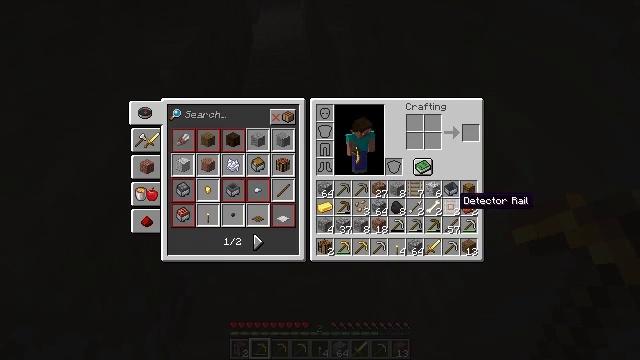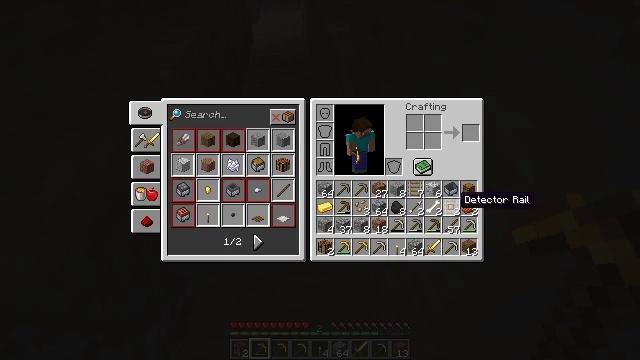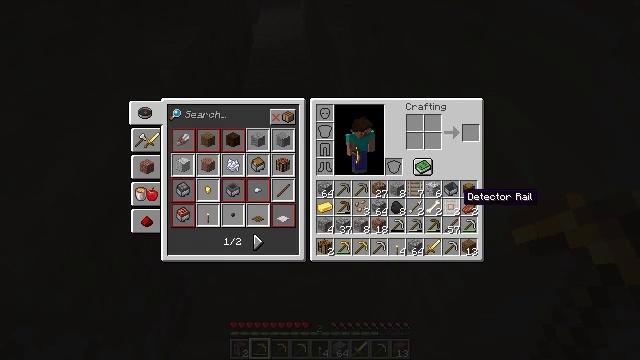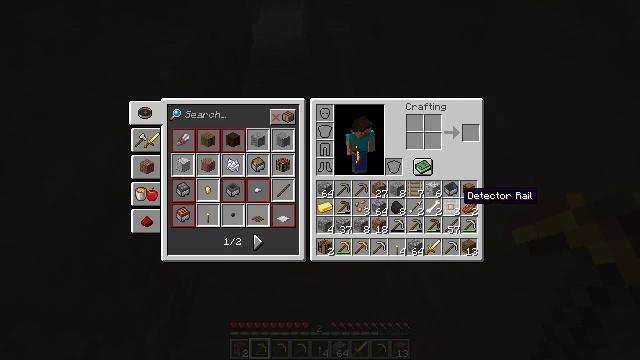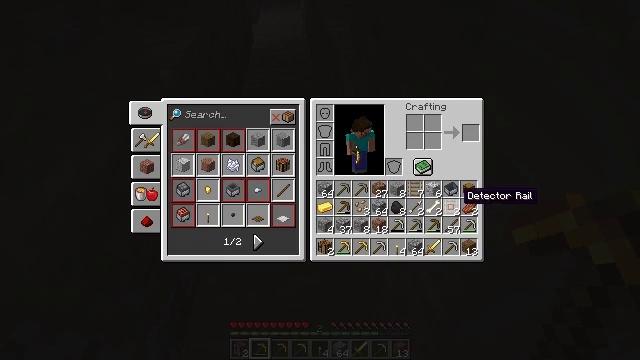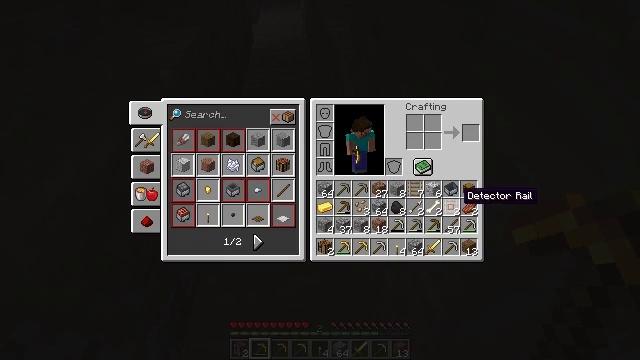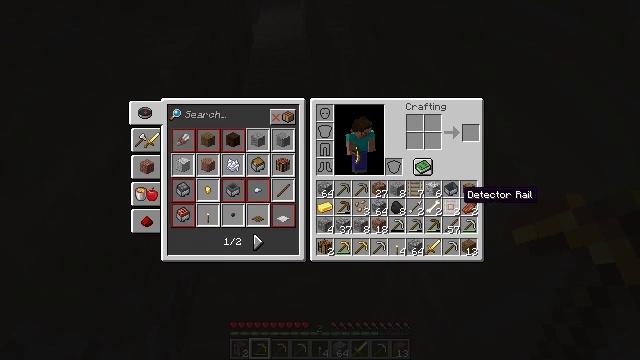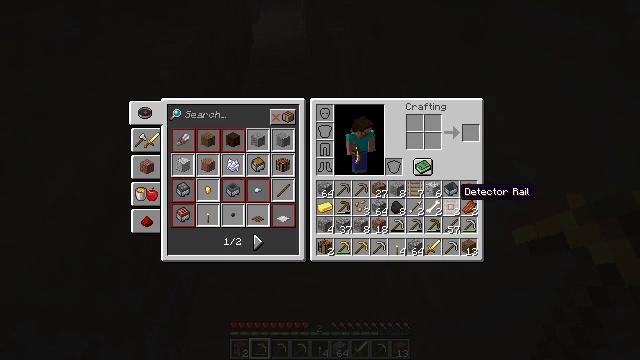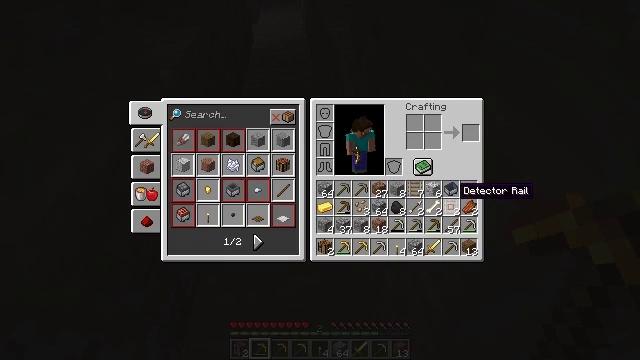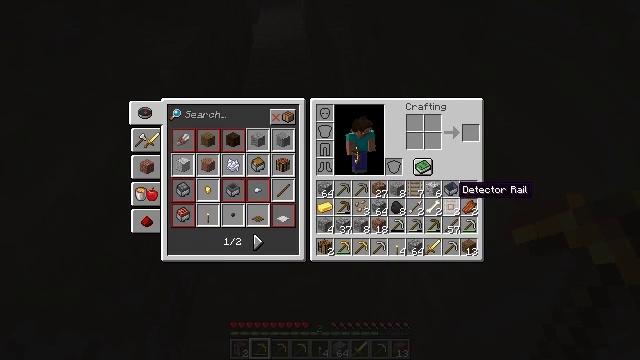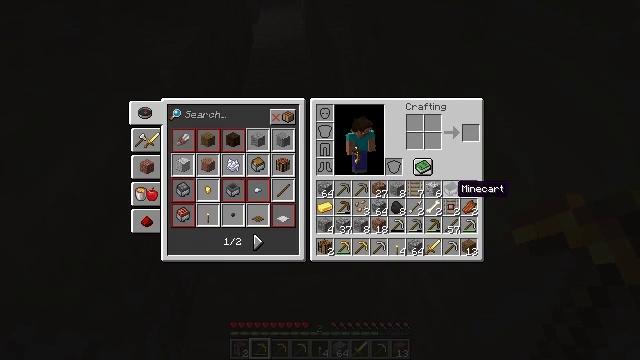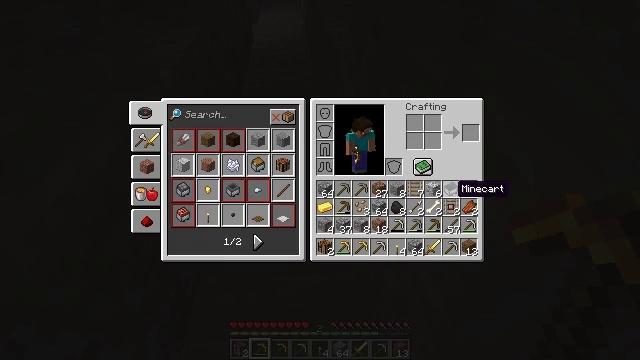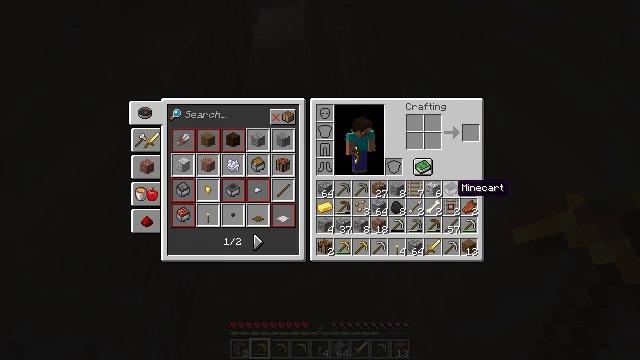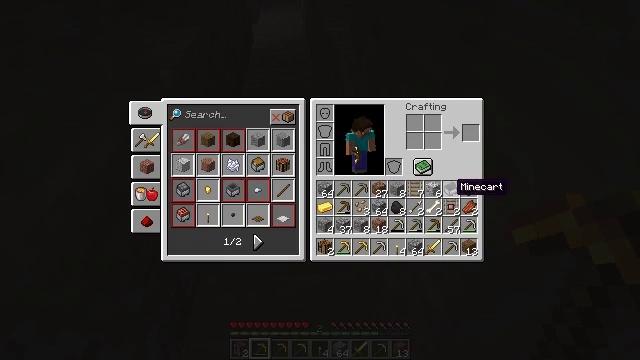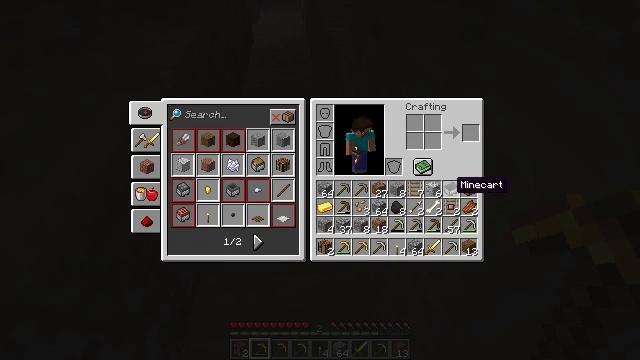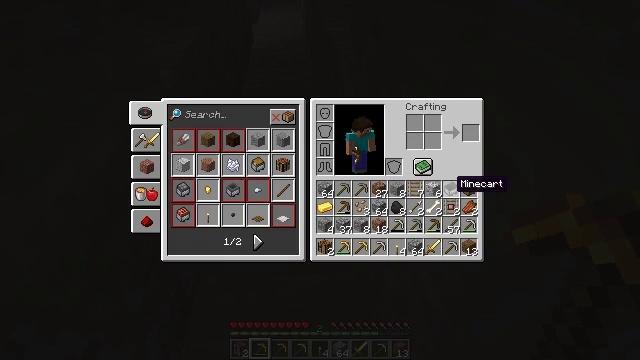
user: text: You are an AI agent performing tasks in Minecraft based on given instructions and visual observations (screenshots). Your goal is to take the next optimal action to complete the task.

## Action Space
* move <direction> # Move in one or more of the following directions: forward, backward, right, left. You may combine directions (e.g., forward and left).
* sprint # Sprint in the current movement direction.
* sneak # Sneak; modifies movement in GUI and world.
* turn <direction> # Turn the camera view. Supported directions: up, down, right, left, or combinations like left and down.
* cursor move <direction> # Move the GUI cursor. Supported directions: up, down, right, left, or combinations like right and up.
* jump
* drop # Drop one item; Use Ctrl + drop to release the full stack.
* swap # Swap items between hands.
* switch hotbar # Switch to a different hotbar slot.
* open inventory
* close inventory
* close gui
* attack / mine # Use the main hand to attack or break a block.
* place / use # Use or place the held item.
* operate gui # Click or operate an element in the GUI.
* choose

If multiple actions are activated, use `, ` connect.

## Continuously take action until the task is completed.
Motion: motion action
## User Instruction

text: Remove rotten flesh from the inventory.
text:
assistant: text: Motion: no_op
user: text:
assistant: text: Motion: no_op
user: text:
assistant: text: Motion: no_op
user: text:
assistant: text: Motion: no_op
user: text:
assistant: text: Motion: no_op
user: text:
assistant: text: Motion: no_op
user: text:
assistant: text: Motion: no_op
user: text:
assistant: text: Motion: no_op
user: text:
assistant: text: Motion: no_op
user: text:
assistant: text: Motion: no_op
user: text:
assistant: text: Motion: no_op
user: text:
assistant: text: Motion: no_op
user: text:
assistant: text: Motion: no_op
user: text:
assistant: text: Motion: no_op
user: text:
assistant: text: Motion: no_op
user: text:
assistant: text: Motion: no_op
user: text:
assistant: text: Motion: no_op
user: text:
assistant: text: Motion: no_op
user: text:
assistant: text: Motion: no_op
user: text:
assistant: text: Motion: no_op
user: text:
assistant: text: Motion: no_op
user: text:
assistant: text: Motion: no_op
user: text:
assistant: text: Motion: no_op
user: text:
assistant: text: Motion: no_op
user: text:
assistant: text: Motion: no_op
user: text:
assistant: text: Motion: no_op
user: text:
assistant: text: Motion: no_op
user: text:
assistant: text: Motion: no_op
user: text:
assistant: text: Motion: no_op
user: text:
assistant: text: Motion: operate gui